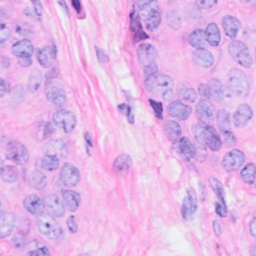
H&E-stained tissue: Breast